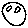
Label: moon